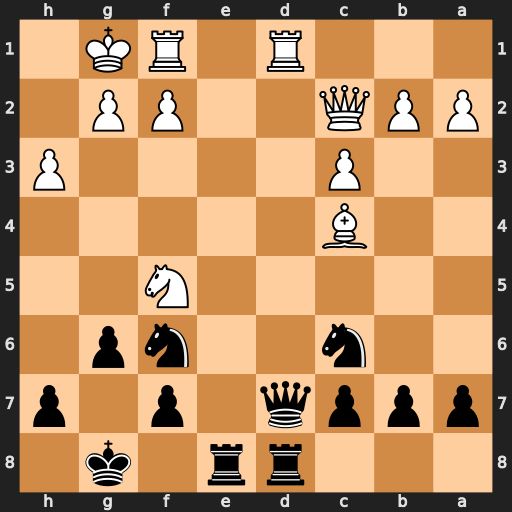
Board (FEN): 3rr1k1/pppq1p1p/2n2np1/5N2/2B5/2P4P/PPQ2PP1/3R1RK1
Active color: b
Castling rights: -
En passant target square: -
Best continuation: Qxf5 Qxf5 gxf5